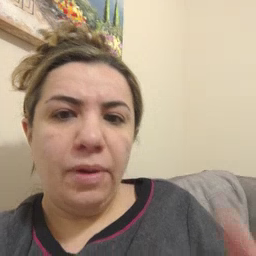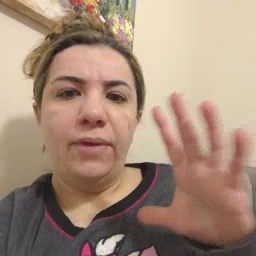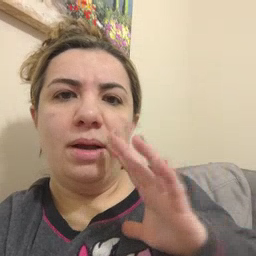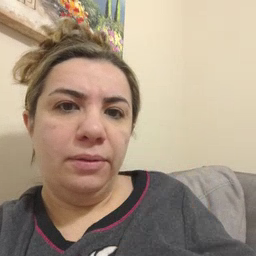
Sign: fine